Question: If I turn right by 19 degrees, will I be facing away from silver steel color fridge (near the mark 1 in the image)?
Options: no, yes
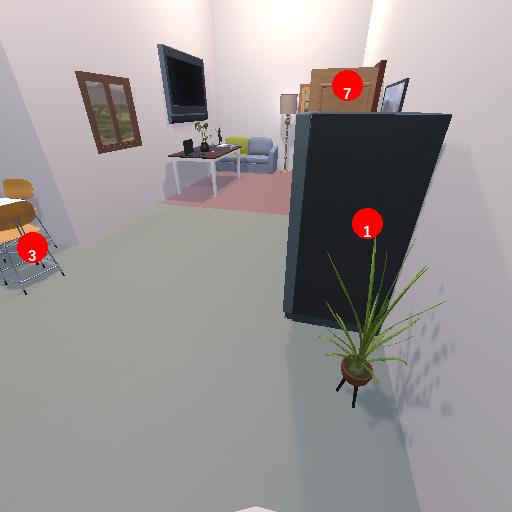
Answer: no